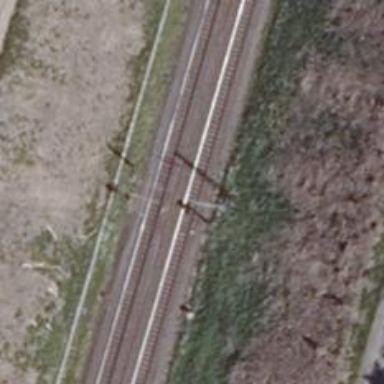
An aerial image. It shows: Milestone along the railway track with catenary mast.